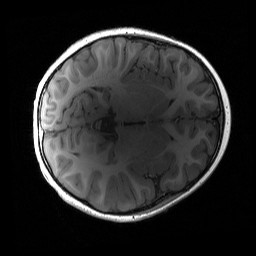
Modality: T1w
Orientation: axial
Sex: male
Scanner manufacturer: siemens
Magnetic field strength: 3 T
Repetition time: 1.9 s
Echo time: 0.00243 s